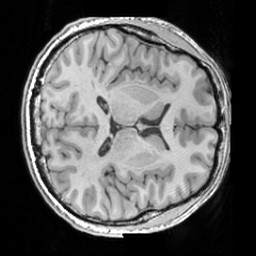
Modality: T1w
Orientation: axial
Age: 25
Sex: male
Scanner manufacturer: siemens
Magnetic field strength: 3 T
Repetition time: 1.63 s
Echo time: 0.00311 s